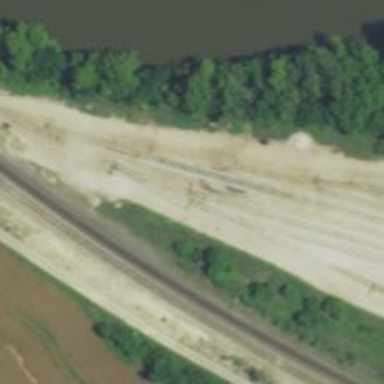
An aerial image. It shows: Railway siding for service.